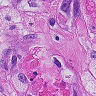
Metastatic tissue present: yes